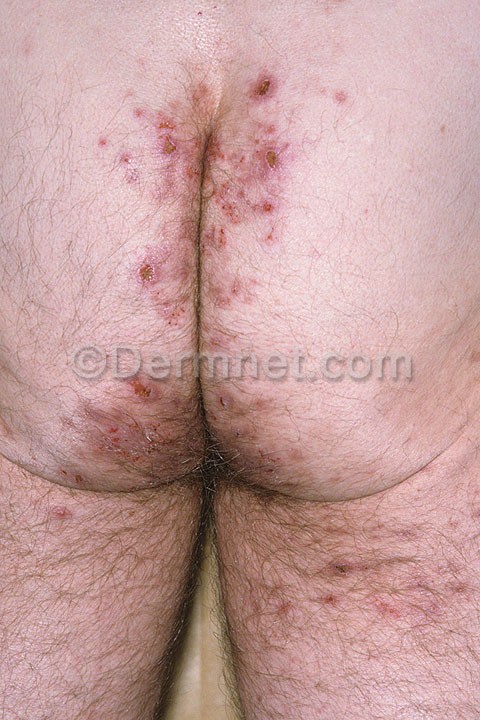
Disease: Bullous Disease Photos